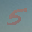
Label: 5